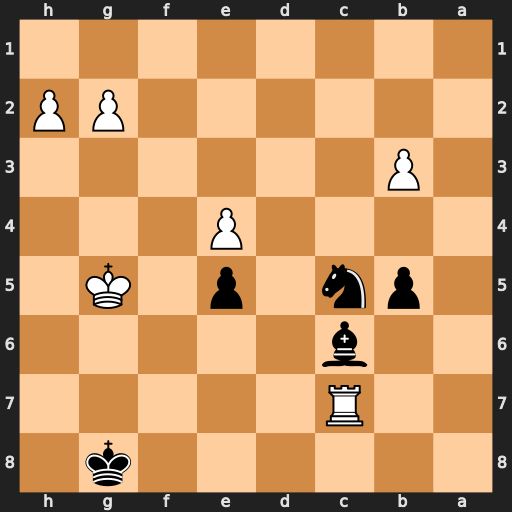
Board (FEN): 6k1/2R5/2b5/1pn1p1K1/4P3/1P6/6PP/8
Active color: b
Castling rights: -
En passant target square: -
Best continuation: Ne6+ Kf5 Nxc7